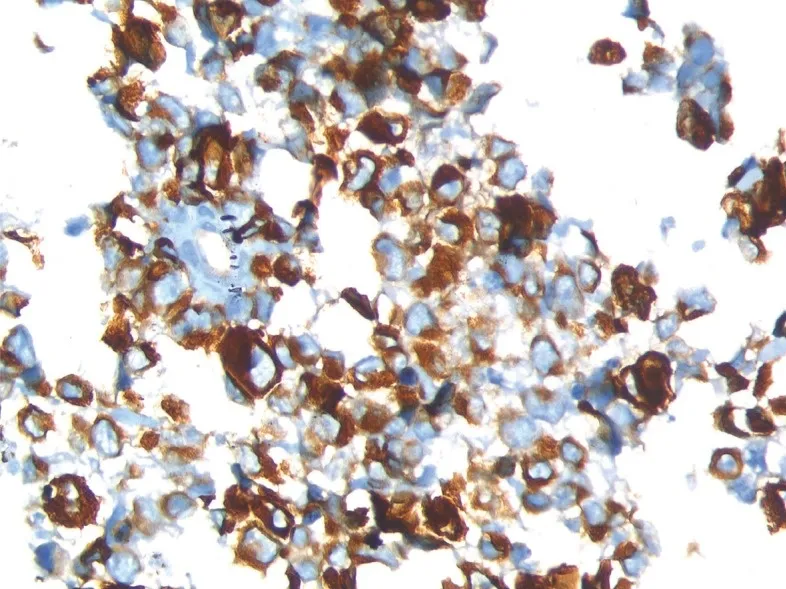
Immunohistochemistry 40x image showing desmin positivity.
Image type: pathology (immunostaining)